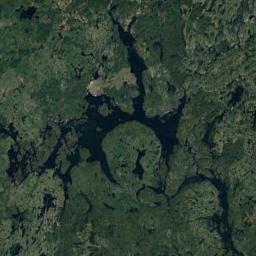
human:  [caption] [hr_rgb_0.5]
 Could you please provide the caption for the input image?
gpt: The lake with a border that is not obvious lies on a plain covered with vegetation and the water is dark blue .

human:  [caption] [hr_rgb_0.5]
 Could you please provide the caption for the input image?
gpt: There are numerous lakes of different shapes and sizes .

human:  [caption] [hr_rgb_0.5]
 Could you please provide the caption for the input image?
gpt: The lake in the picture looks like a caterpillar .

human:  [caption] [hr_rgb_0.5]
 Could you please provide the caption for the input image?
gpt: A blue lake surrounded by forest .

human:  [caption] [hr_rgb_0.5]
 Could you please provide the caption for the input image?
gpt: There are lakes with green meadows around .